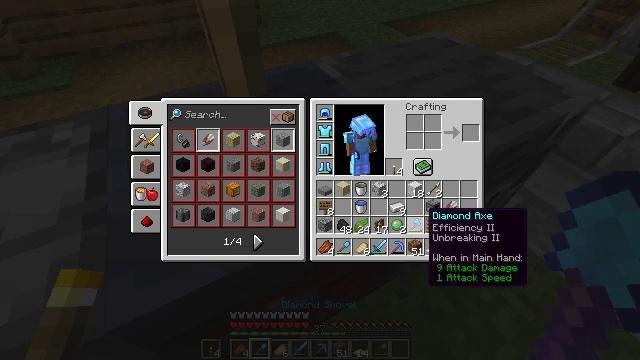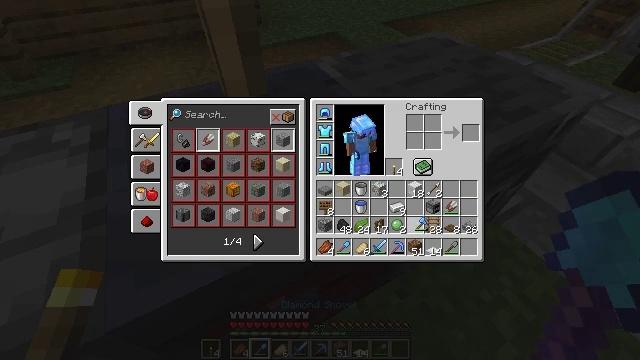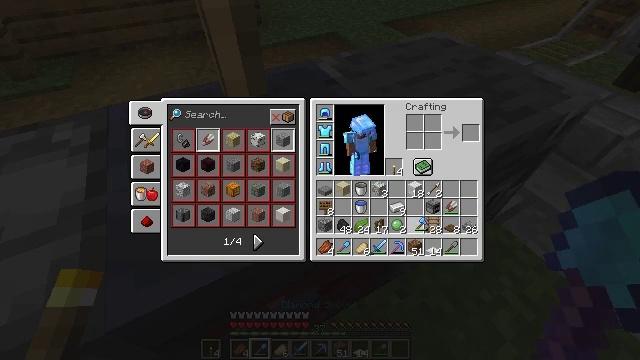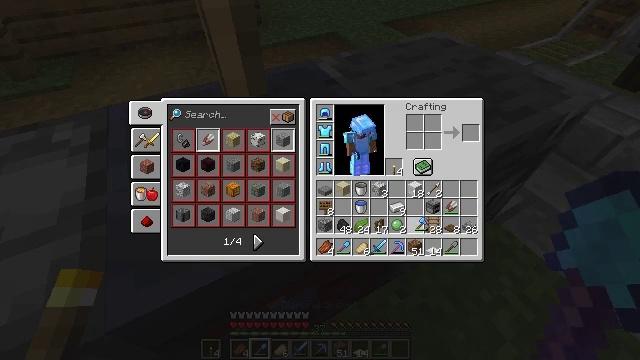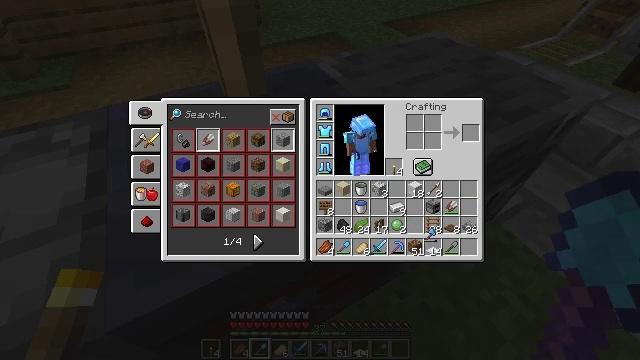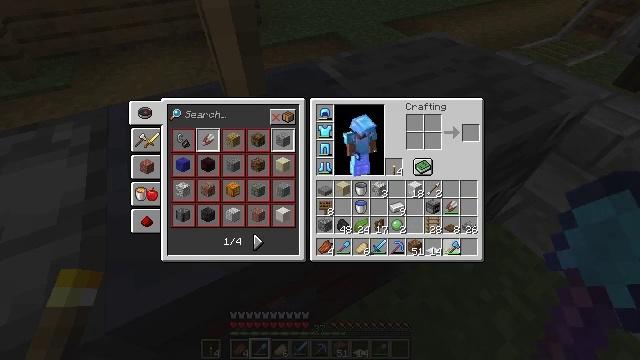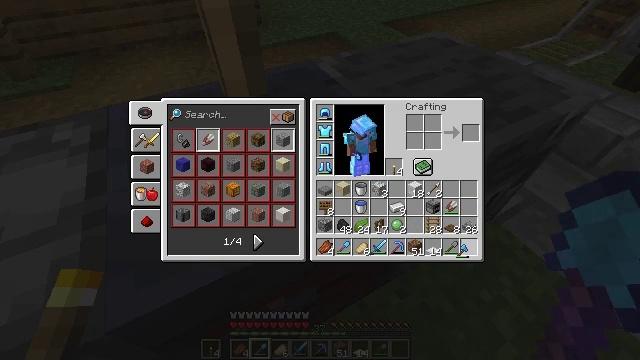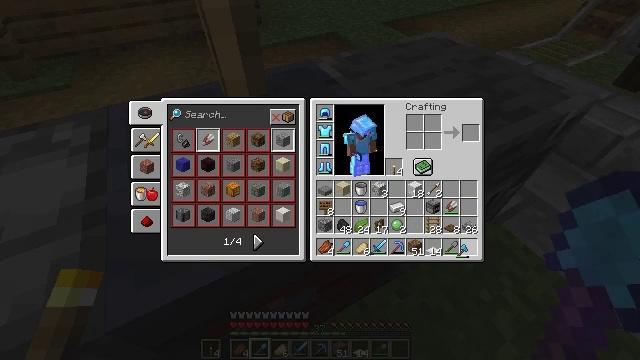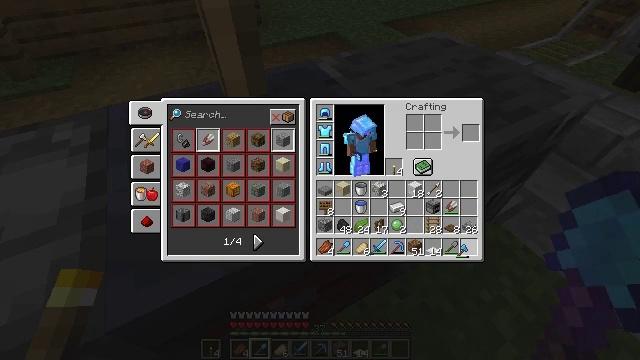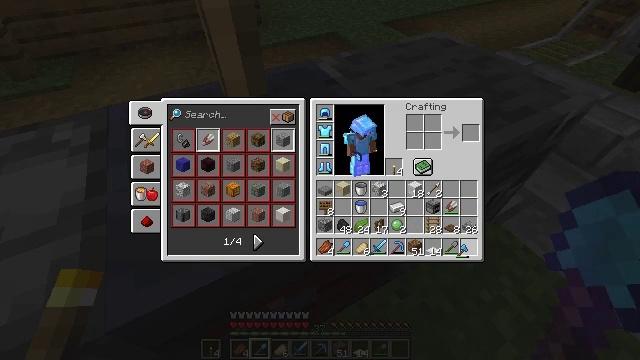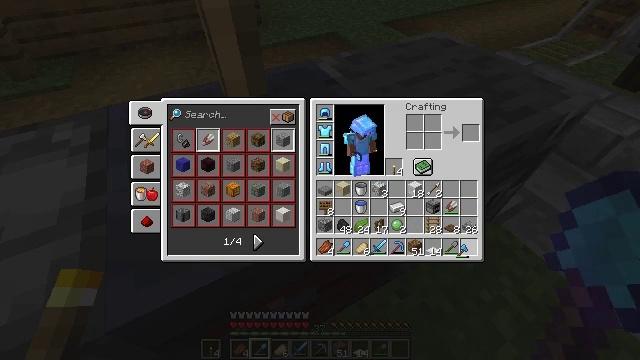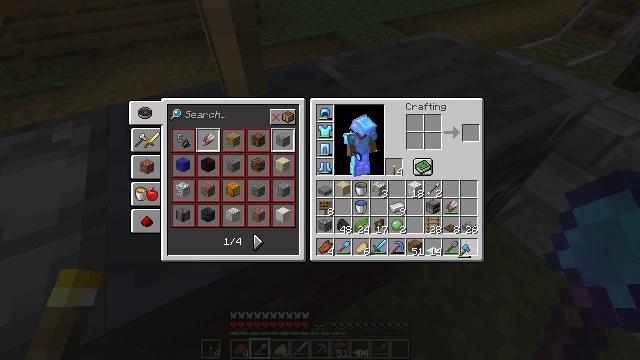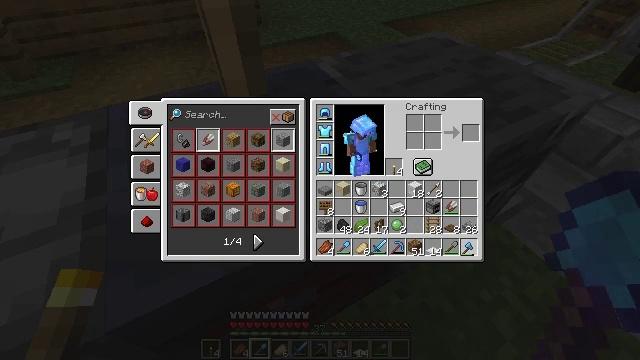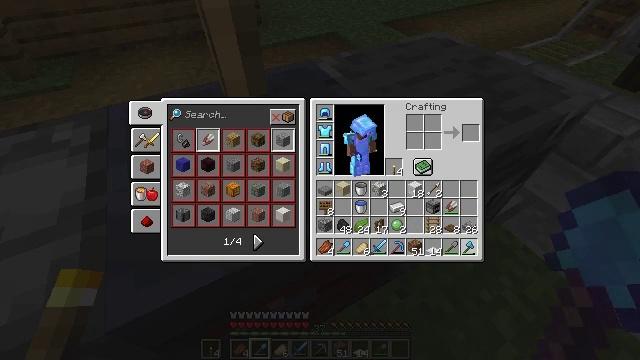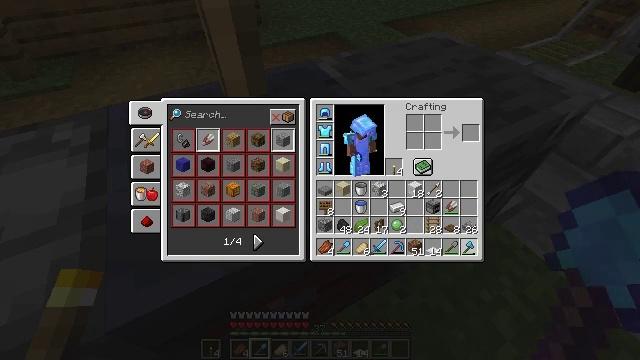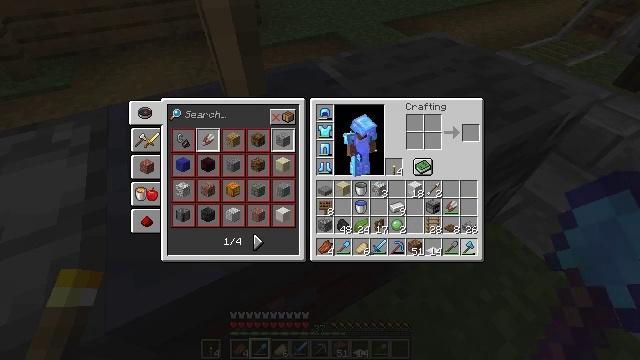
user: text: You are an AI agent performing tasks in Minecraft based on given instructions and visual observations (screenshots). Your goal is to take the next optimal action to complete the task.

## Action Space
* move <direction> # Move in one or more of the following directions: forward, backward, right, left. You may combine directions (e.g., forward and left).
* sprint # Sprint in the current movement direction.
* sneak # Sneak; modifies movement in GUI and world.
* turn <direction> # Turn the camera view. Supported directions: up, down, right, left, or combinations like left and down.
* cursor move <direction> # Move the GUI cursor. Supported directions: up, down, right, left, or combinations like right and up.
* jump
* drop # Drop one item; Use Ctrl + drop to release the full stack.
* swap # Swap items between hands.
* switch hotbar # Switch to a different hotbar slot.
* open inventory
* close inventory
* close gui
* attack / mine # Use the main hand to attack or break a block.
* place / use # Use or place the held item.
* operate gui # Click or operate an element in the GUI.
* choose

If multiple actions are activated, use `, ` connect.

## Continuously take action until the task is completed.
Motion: motion action
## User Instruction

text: Attack the smithing table to collect it.
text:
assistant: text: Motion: operate gui
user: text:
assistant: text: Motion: operate gui
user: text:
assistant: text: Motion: operate gui
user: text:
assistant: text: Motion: cursor move right and down, operate gui
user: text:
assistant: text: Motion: cursor move right and down
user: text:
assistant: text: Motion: cursor move right
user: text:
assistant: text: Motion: no_op
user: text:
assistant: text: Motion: no_op
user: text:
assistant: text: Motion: no_op
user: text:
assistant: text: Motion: no_op
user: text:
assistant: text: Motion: no_op
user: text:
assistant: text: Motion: no_op
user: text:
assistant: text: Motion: no_op
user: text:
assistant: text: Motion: operate gui
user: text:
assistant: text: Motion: operate gui
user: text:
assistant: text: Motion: operate gui
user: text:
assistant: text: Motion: operate gui
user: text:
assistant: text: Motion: operate gui
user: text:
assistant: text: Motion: no_op
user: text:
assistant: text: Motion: no_op
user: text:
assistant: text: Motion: no_op
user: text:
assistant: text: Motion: no_op
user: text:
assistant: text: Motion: no_op
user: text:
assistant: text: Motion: no_op
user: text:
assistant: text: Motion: no_op
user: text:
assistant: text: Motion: no_op
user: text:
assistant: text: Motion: no_op
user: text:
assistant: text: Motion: no_op
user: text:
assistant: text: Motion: no_op
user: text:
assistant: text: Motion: no_op